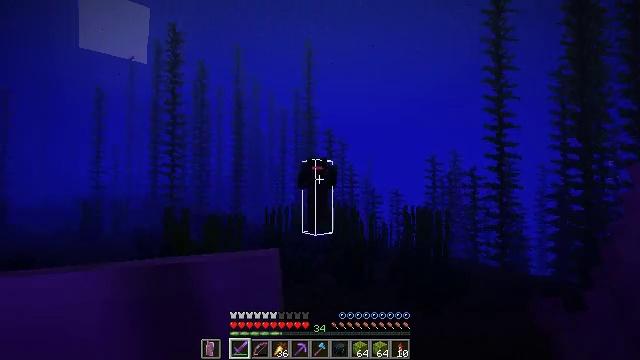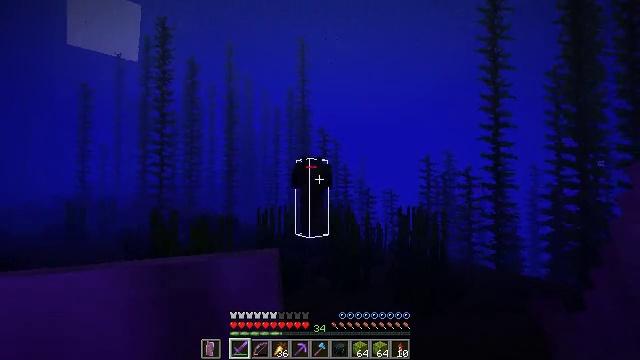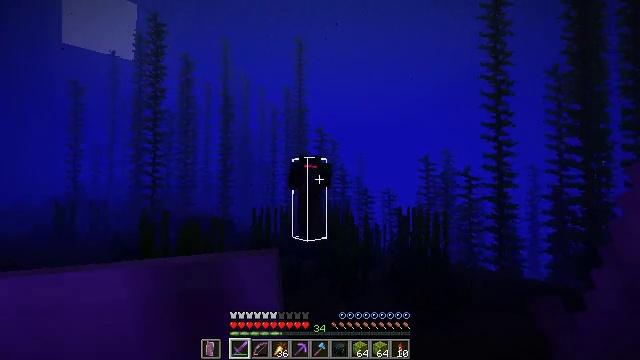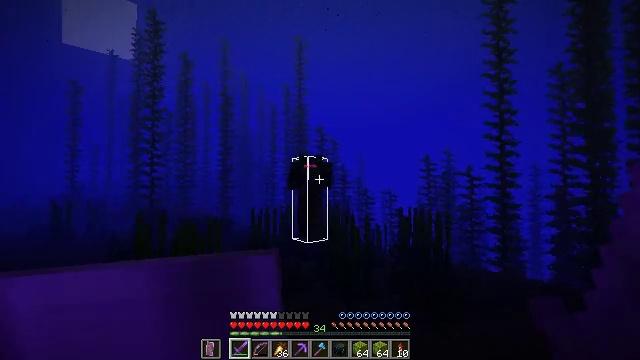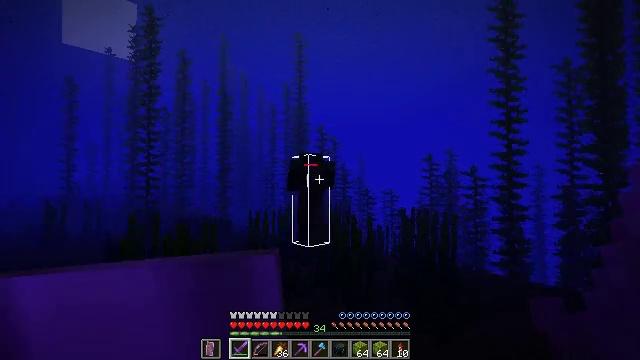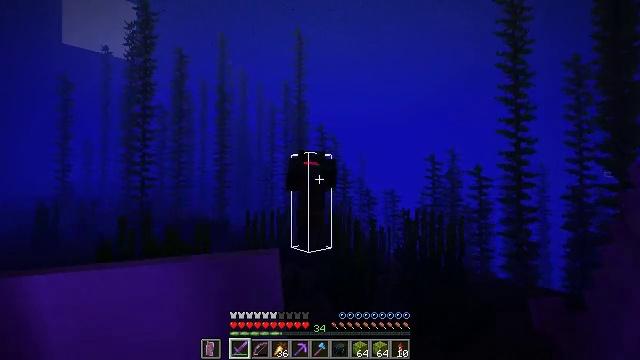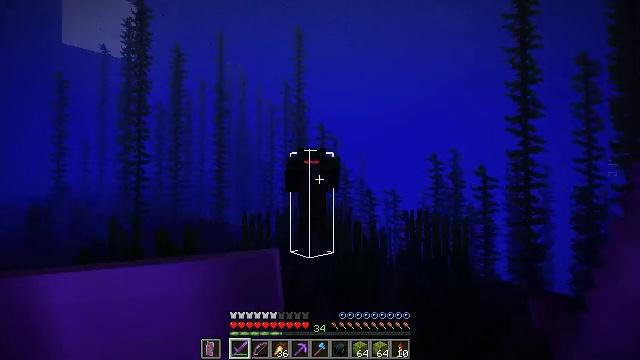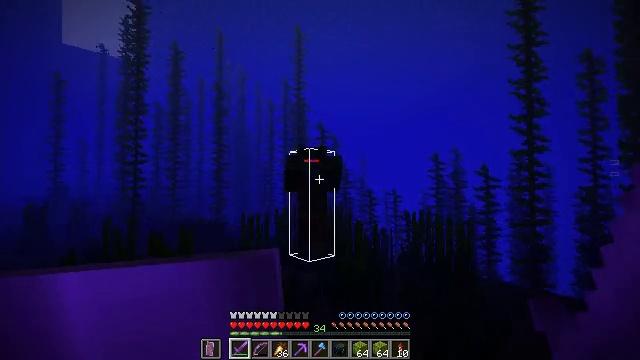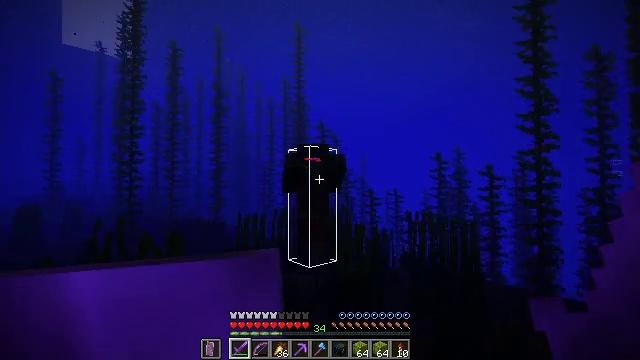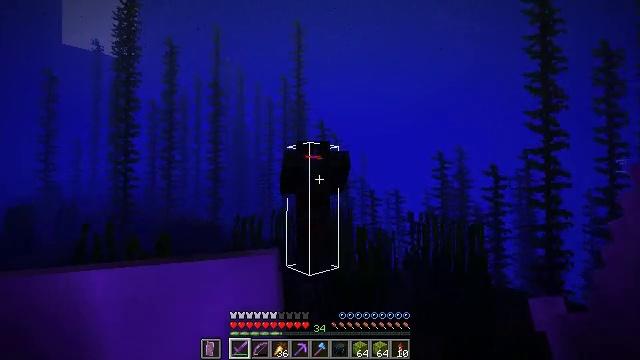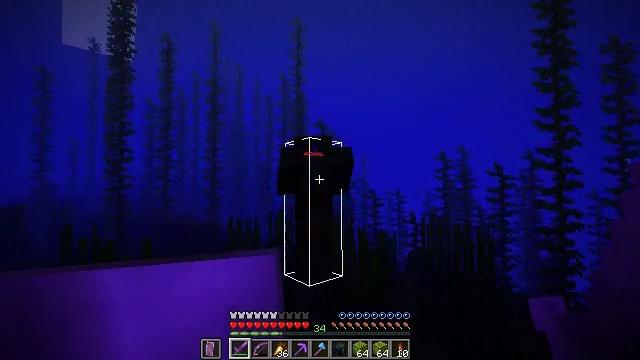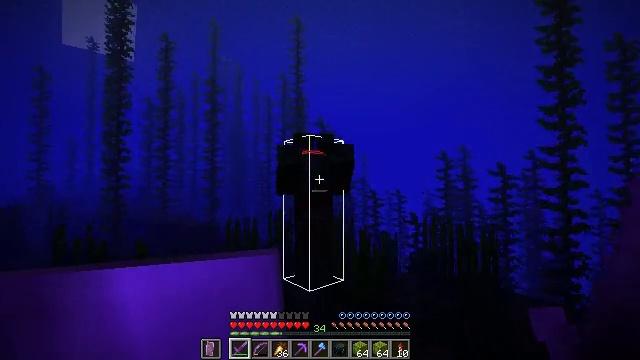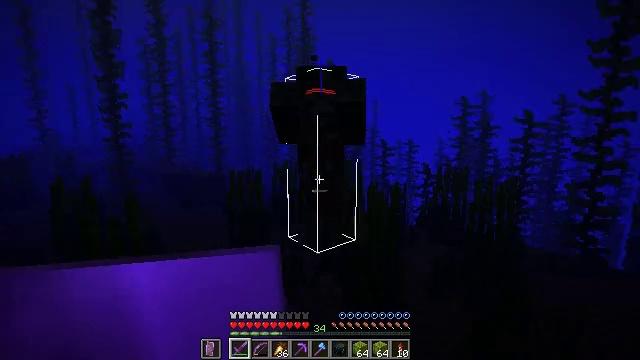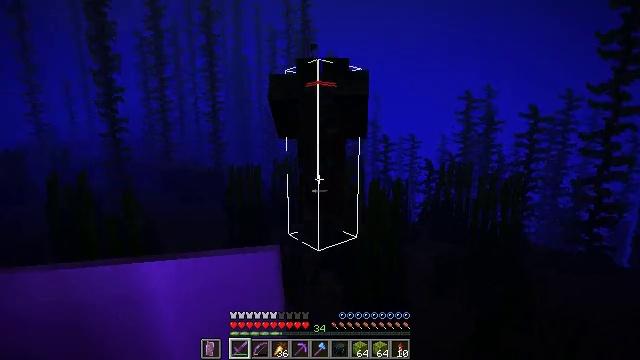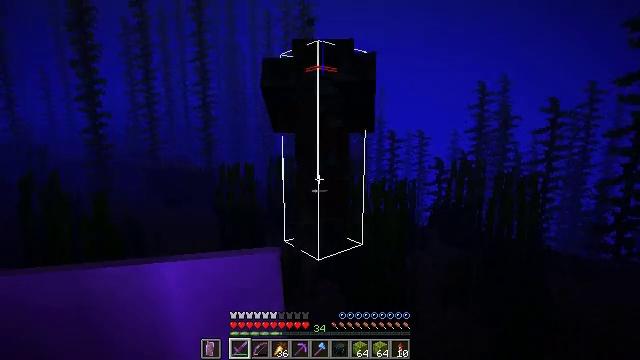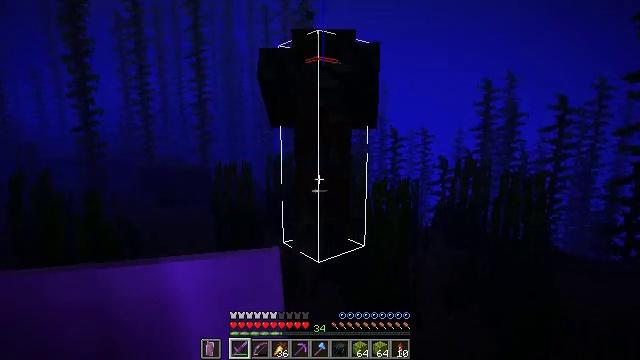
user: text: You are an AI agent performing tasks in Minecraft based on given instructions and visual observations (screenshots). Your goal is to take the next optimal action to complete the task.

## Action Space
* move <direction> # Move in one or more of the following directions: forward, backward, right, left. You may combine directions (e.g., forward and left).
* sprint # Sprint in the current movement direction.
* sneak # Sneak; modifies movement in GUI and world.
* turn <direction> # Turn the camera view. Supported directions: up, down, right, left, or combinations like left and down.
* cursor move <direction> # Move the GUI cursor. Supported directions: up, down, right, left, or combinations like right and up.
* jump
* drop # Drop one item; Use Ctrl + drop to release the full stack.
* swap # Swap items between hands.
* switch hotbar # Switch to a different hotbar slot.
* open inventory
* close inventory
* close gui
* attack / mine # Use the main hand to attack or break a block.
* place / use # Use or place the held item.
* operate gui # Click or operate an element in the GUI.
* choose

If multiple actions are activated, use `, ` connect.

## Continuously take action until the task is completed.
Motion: motion action
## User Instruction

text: Hunt the drowned.
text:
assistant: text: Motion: move forward, sprint, turn right
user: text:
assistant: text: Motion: move forward, sprint
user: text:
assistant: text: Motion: move forward, sprint
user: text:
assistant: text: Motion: move forward, sprint
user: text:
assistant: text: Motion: move forward, sprint
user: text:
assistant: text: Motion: move forward, sprint
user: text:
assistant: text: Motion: move forward, sprint
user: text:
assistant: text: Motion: move forward, sprint
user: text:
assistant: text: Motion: move forward, sprint
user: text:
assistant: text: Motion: move forward, sprint
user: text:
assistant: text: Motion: move forward, sprint, attack / mine
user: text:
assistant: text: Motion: sprint, turn left and down, attack / mine
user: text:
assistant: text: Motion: move back, attack / mine
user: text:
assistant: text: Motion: move back, attack / mine
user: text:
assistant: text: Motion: move back
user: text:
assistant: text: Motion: move back
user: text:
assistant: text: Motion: move back, turn up
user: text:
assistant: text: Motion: move back
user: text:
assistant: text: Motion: move back
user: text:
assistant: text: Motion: move back, turn up
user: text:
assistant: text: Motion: move back
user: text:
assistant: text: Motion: move back
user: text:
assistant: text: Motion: move back
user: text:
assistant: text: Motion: move back
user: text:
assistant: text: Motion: move back
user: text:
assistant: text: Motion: move back, turn up
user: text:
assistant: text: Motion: turn up
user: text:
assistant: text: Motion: turn up
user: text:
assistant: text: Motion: move forward, turn up
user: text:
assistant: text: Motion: move forward, turn up